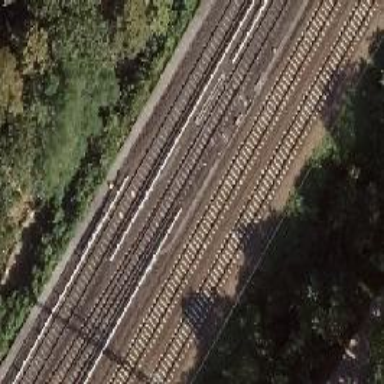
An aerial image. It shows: Railway signal.